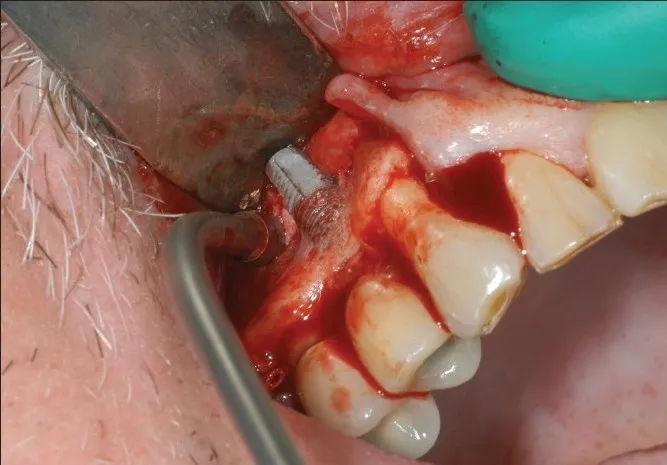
Protruded dental implant.
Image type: medical_photograph (other_medical_photograph)